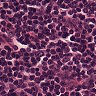
Metastatic tissue present: no